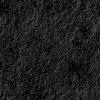
Atmospheric dust classification: not_dusty